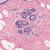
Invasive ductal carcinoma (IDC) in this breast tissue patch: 0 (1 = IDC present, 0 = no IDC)